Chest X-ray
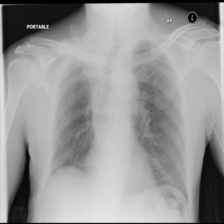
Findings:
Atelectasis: negative
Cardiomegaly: negative
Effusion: negative
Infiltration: negative
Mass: positive
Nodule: negative
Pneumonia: negative
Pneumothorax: negative
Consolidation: negative
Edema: negative
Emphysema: negative
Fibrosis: negative
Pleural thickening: negative
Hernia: negative